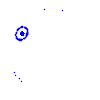
Particle: pion